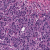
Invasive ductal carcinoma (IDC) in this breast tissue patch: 0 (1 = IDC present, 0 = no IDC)